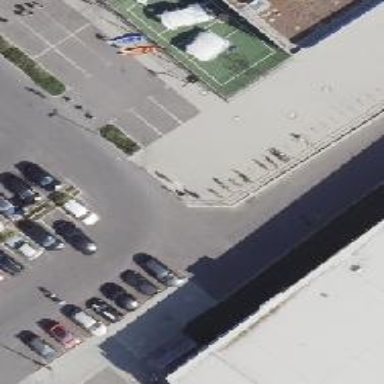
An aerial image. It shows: Bicycle repair station is available.